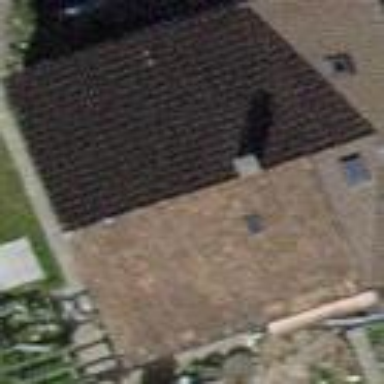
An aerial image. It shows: Semi-detached house.